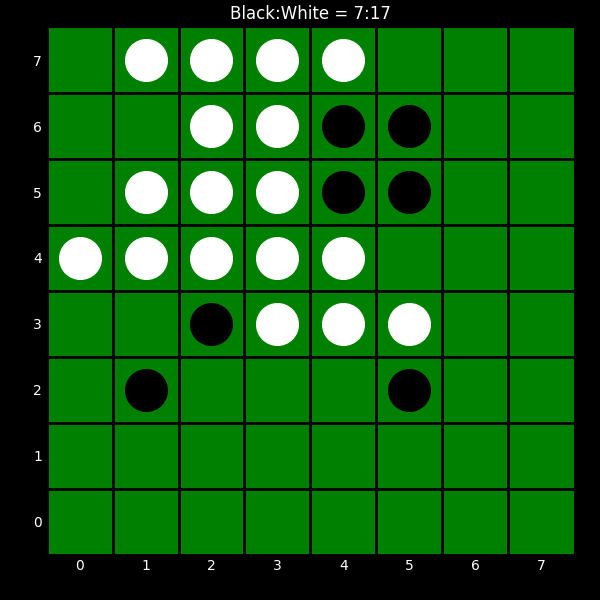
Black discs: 7
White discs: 17